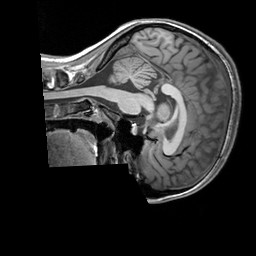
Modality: T1w
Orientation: sagittal
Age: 20
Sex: female
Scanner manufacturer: siemens
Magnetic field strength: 3 T
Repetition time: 2.3 s
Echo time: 0.00303 s